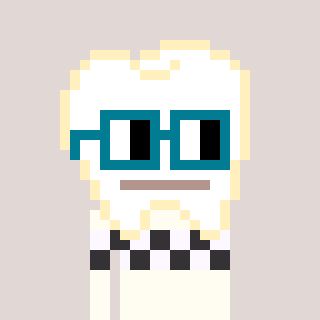
a pixel art character with square dark green glasses, a tooth-shaped head and a grayscale-colored body on a warm background